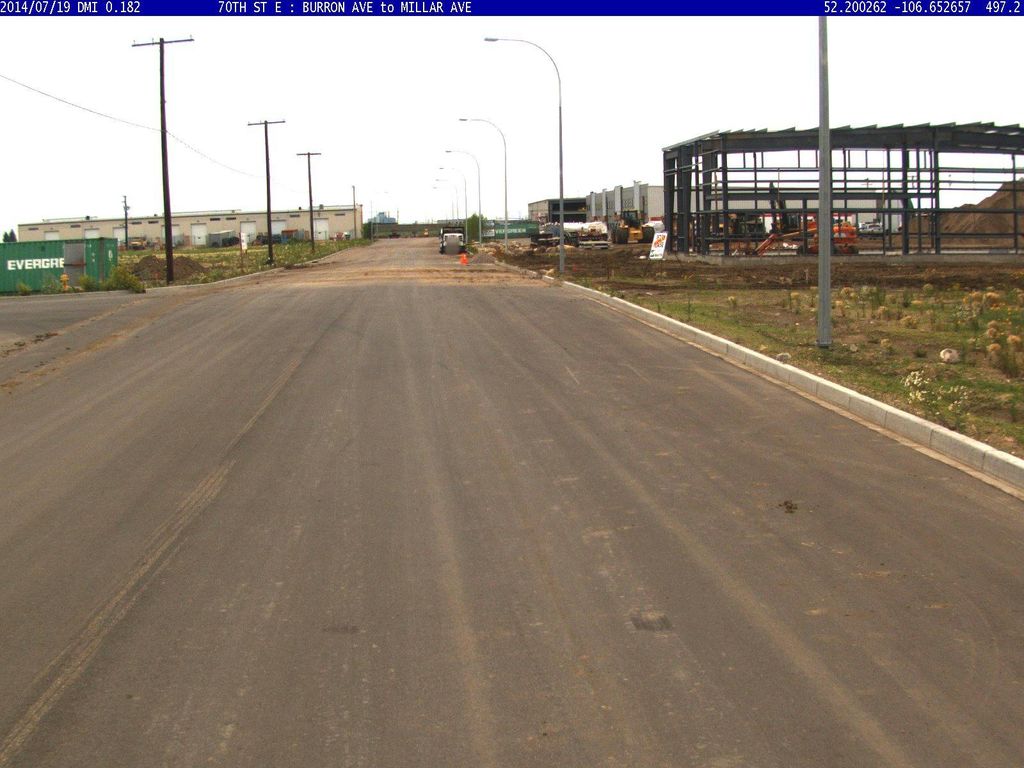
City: saskatoon